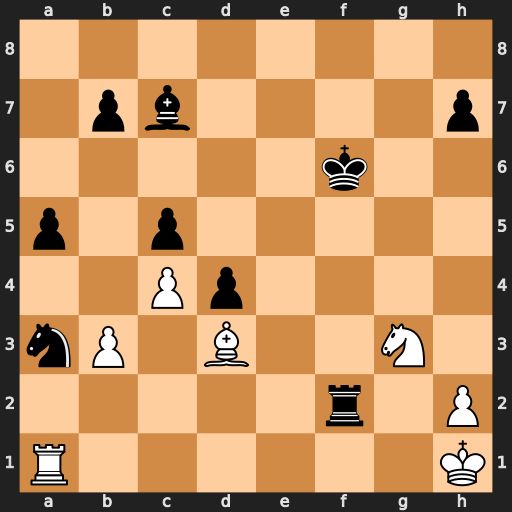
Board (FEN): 8/1pb4p/5k2/p1p5/2Pp4/nP1B2N1/5r1P/R6K
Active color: w
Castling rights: -
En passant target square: -
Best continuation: Ne4+ Ke5 Nxf2